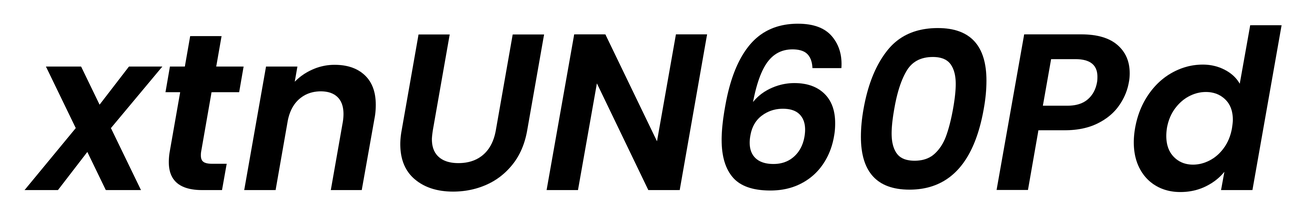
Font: Poppins-SemiBoldItalic